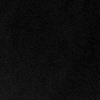
Atmospheric dust classification: dusty